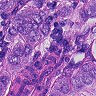
Metastatic tissue present: yes